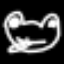
Label: frog